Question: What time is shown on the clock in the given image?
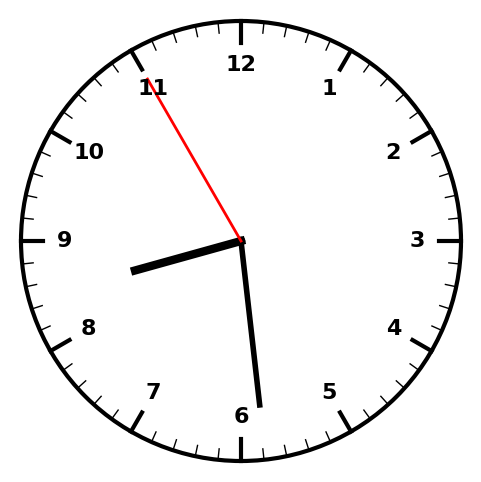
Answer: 08:28:55